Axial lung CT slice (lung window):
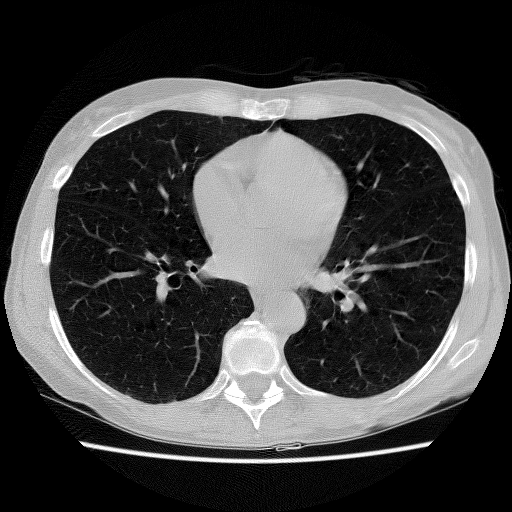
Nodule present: no